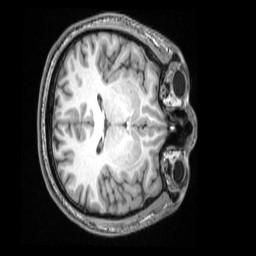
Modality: T1w
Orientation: axial
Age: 20
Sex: male
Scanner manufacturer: siemens
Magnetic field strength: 3 T
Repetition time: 2 s
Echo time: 0.00339 s